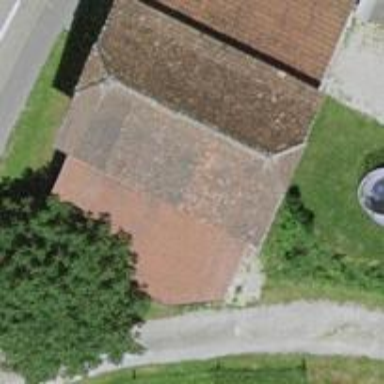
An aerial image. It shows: Barn.